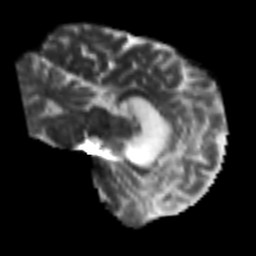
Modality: T2w
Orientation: sagittal
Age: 54
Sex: female
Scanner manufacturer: siemens
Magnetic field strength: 3 T
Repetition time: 7.3 s
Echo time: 0.087 s